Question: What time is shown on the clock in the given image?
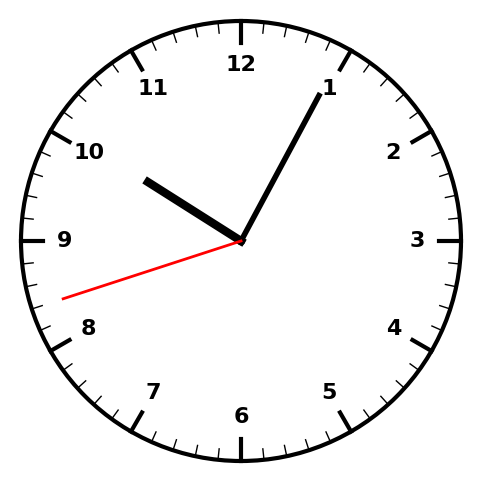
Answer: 10:04:42